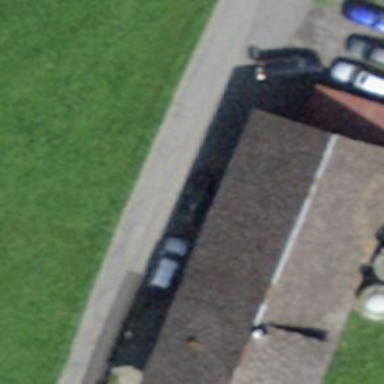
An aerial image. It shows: Farm building.